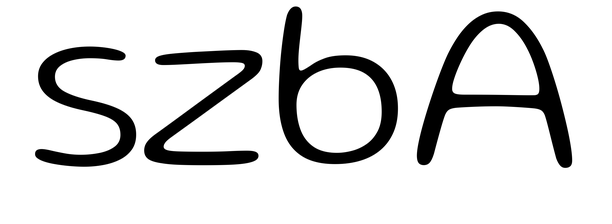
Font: Gluten_ExtraLight